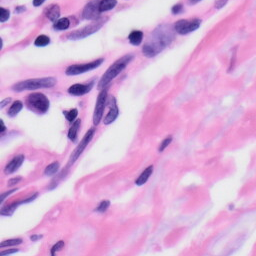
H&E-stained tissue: Skin